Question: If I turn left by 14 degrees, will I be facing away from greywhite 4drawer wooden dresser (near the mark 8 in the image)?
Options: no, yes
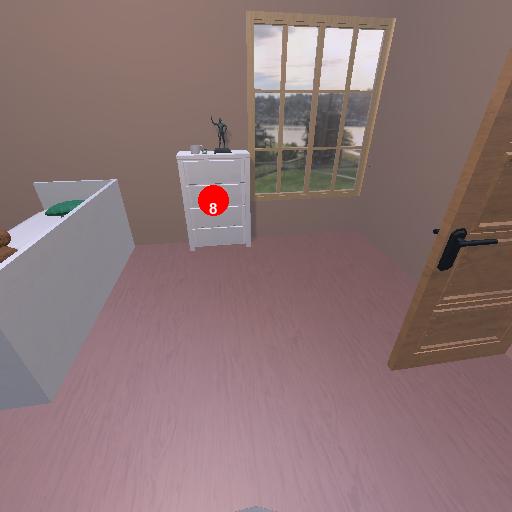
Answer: no